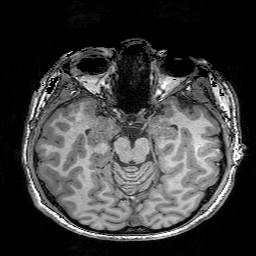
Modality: T1w
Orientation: coronal
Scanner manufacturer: siemens
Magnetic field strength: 3 T
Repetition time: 2.25 s
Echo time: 0.00418 s